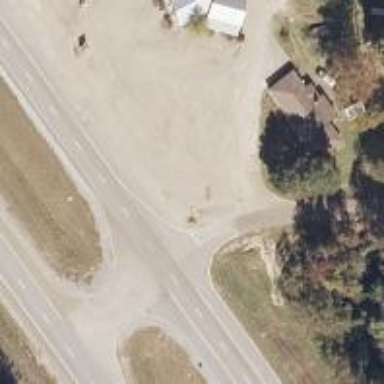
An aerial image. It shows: Road with stop sign.